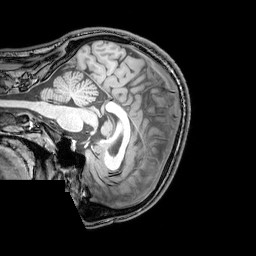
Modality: T1w
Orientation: sagittal
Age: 26
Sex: male
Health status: healthy
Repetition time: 0.081 s
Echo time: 0.037 s